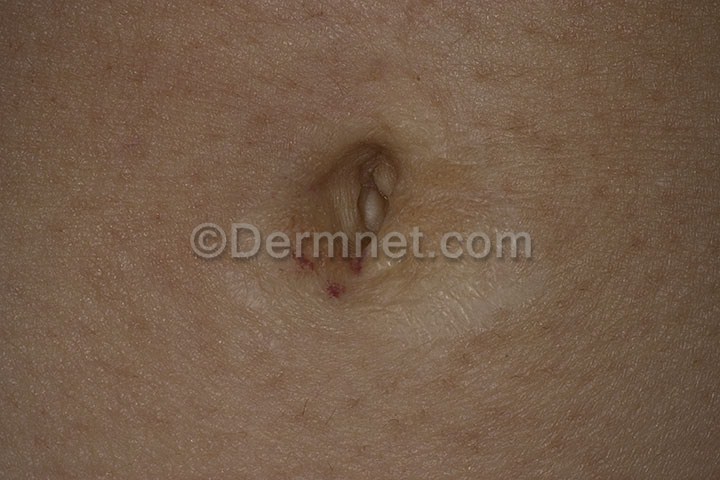
Disease: Psoriasis pictures Lichen Planus and related diseases